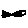
Label: fish